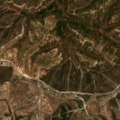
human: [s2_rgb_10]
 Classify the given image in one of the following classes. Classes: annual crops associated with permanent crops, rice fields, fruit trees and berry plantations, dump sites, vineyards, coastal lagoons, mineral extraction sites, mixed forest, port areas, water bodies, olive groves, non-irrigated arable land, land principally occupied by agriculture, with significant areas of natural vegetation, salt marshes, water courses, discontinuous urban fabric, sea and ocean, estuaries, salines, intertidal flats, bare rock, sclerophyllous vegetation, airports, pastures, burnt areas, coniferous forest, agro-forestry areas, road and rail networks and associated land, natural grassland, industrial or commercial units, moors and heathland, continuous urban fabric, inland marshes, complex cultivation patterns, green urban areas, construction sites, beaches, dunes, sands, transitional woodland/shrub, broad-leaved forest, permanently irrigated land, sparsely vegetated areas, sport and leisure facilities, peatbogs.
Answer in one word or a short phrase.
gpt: broad-leaved forest, mixed forest, transitional woodland/shrub